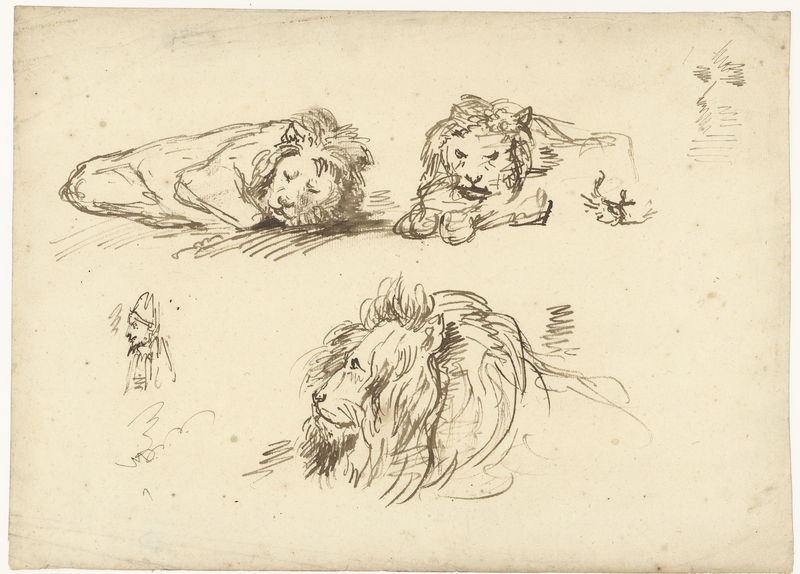
Titel: Drie schetsen van een leeuw en een man met een mijter op
Künstler: Anthonie van Borssom
Standort: Amsterdam
Institution: Rijksmuseum
Schlagwörter: dunkel, kopf, körper, mann, schlaf, sitzen, profil, schwarz, skizze, zeichnung, blick, tier, tiere, böse, gesicht, figur, haare, drei, frontal, beine, fell, mähne, schnell, seitlich, papier, ruhe, schlafen, schlafend, studie, afrika, bischof, pfoten, liegend, katze, tusche, bleistift, entspannung, pfote, löwen, maul, wach, müde, löwe, locker, tiger, tierstudie, pranke, safari, gesiht, rasch, fekk, löse, mhne, liegeb´n, sschlafen